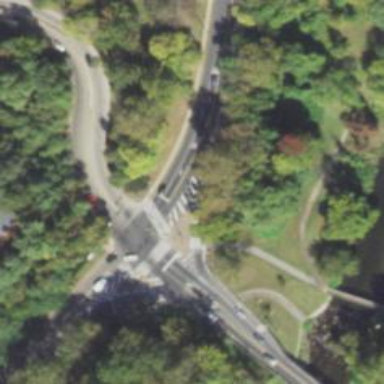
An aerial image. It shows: Marked crossing on footway.